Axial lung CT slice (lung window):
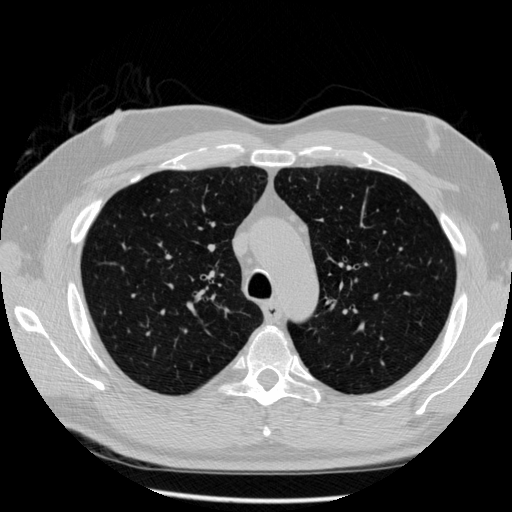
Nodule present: no